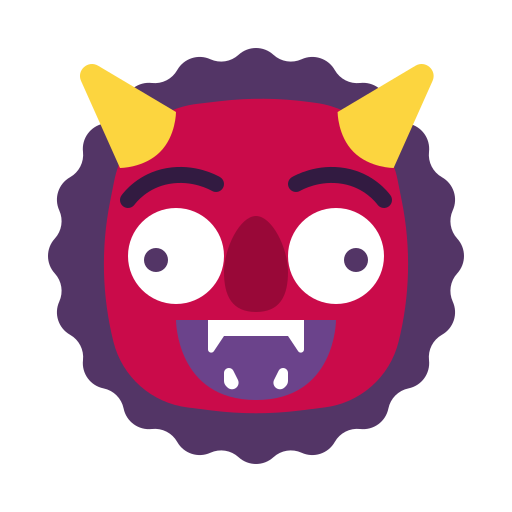
ogre flat